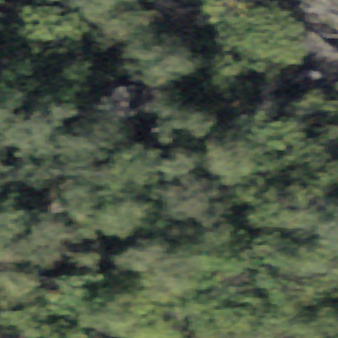
Label: bouldering_area